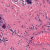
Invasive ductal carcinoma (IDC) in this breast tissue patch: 0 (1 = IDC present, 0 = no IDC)